Interaction volume radius: 5 \u00c5
Interaction volume height: 10 \u00c5
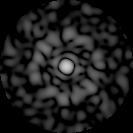
Disorder parameter: 0.8356